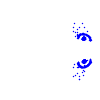
Particle: electron